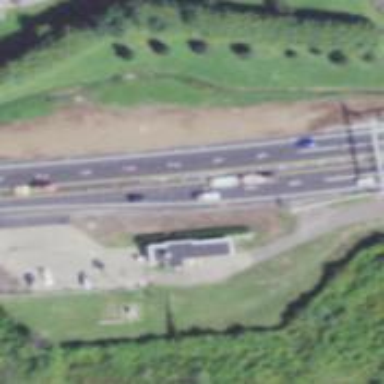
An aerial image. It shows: Toll gantry on the road.